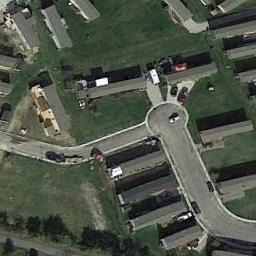
Label: residential